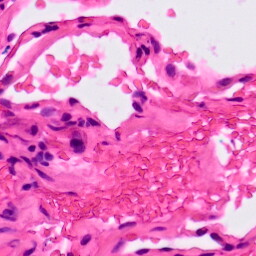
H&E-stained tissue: Lung